Question: Refer: <URL>
How can I avoid echoing all output of Expectit to my java console?
This is how I started my SSH:
'''
public void connect( String host, String user, String password ) throws Exception {
this.host = host;
this.user = user;
this.password = password;
ssh = new SSHClient();
ssh.addHostKeyVerifier( new PromiscuousVerifier() );
ssh.connect(host, port);
ssh.authPassword(user, password);
session = ssh.startSession();
session.allocateDefaultPTY();
shell = session.startShell();
expect = new ExpectBuilder()
.withOutput(shell.getOutputStream())
.withInputs(shell.getInputStream(), shell.getErrorStream())
.withInputFilters(removeColors(), removeNonPrintable())
.withExceptionOnFailure()
.withTimeout(30, TimeUnit.SECONDS)
.build();
String result = expect.expect( Matchers.contains( PROMPT ) ).getInput();
consoleOut.add( result );
}
'''
Now ALL results taken from Expect will echo to the console. I can take the "result" string, but it goes to tomcat console too (I'm sure I'm not send it to).
'''
expect.sendLine( command );
String result = expect.expect( Matchers.contains( PROMPT ) ).getInput();
'''
I'm running in a Tomcat container (web environment).

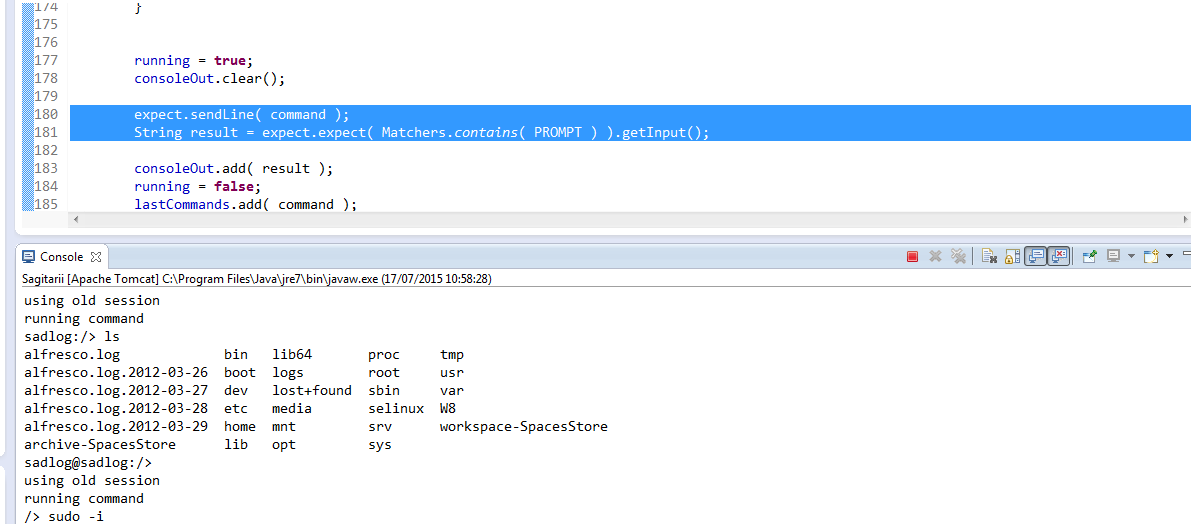
Answer: You can disable to the command echo by sending the 'stty -echo' command at the beginning of the session. Take a look at <URL> example.
I suggest to post questions to the ExpectIt <URL> rather then on Stackoverflow since currently there are only a few people who are using this library.